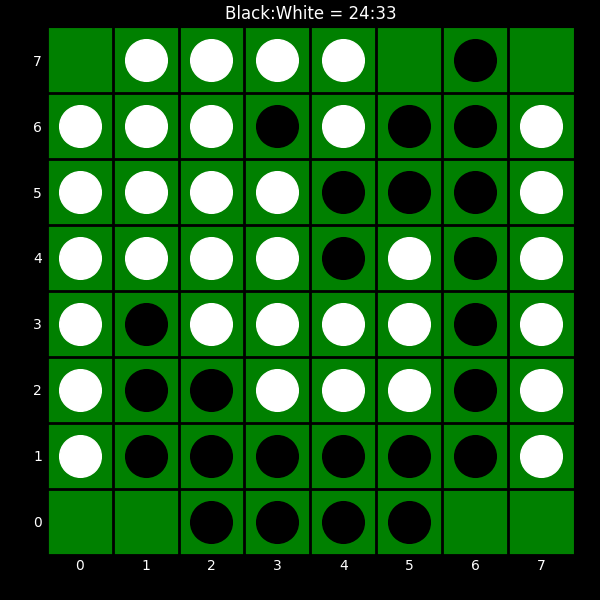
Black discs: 24
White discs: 33